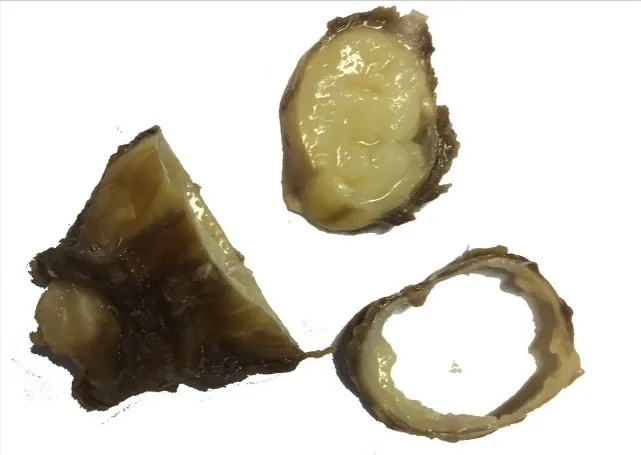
Postoperative view of the cystic mass, macroscopic sections; the cyst was filled with fragile particulate matter.
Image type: medical_photograph (other_medical_photograph)